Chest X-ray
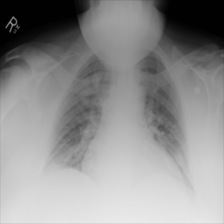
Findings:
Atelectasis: negative
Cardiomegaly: negative
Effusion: negative
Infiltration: negative
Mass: negative
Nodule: negative
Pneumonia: negative
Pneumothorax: negative
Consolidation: negative
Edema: negative
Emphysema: negative
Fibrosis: negative
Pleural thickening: negative
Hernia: negative